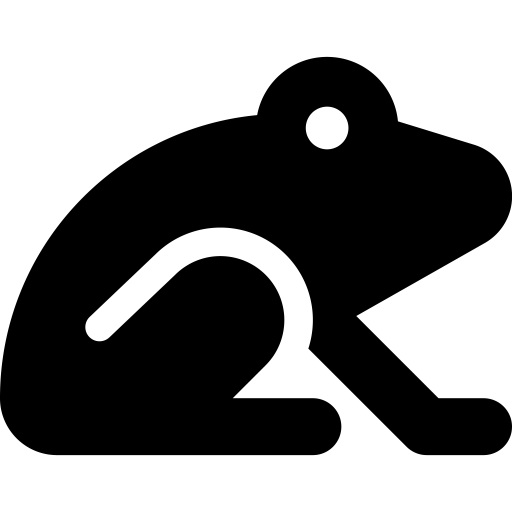
Tags: icon, FontAwesome, fa-icon, solid, frog